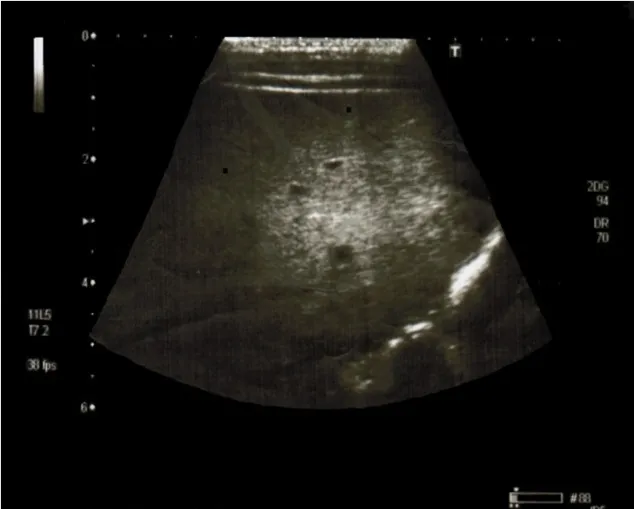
Hepatic ultrasound image 30 days after initiation of corticosteroid therapy.
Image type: radiology (ultrasound)